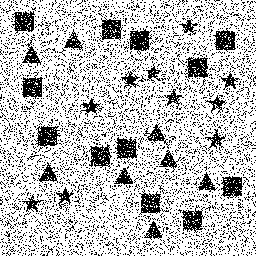
Squares: 12
Triangles: 8
Stars: 10
Total shapes: 30